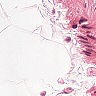
Metastatic tissue present: no